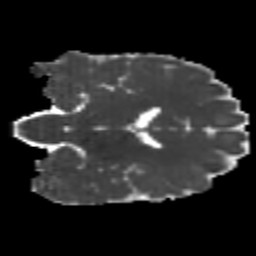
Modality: MD
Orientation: coronal
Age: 21
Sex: male
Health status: healthy
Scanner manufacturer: philips
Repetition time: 7.382 s
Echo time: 0.08599 s